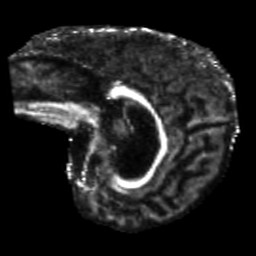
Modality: FA
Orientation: sagittal
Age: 69
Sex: male
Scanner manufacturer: siemens
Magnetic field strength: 3 T
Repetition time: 5.25 s
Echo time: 0.08 s